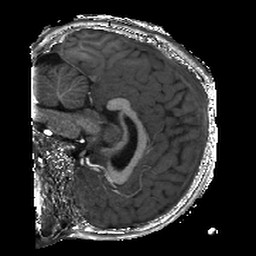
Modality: T1w
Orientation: sagittal
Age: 10
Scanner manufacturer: siemens
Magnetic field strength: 3 T
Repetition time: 2.4 s
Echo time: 0.00224 s